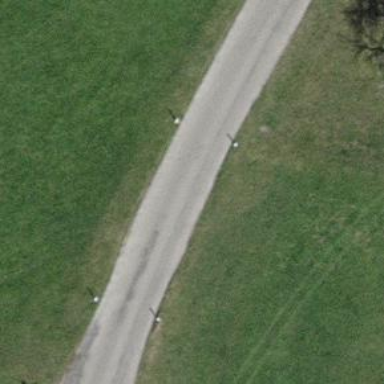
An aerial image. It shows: Residential road.